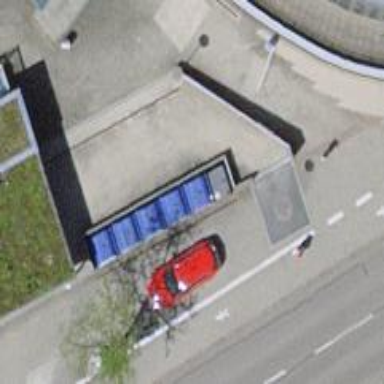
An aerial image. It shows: Parking area.